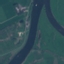
Land use / land cover class: River